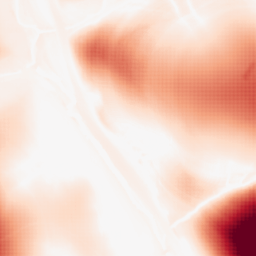
Category: morphological
Decomposition family: morphological
Decomposition parameters: operation: opening
size: 100
Upsampling method: sinc_blackman
Upsampling parameters: scale: 2
kernel_size: 4
Upsampling scale: 2